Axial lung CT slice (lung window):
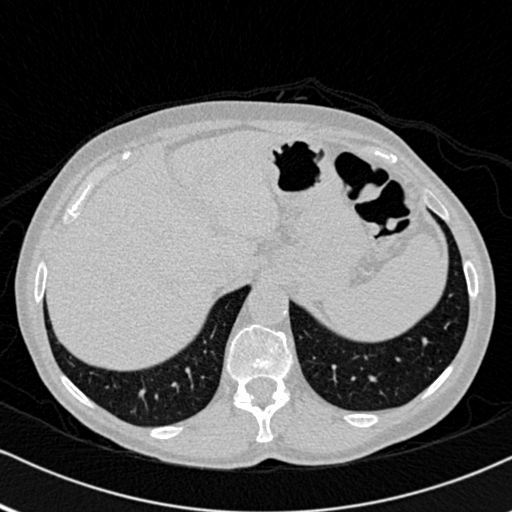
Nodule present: no